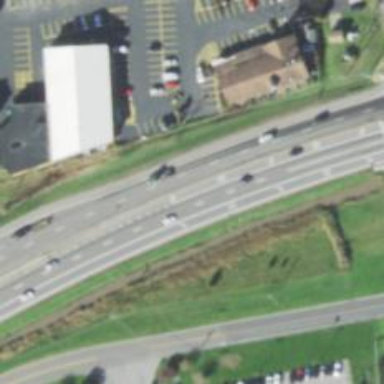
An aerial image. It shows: Primary highway.